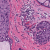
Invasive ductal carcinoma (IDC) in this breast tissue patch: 0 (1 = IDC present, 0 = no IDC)